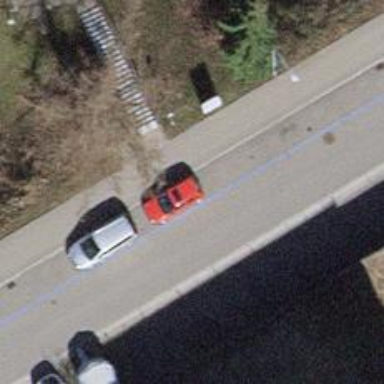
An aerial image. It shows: Road with steps.